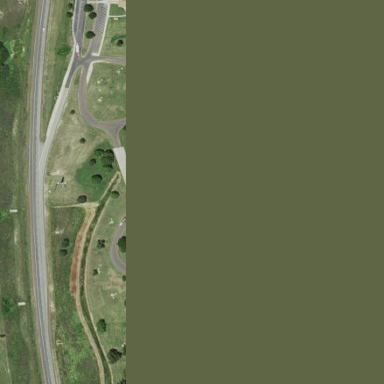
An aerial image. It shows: Rest area along the road.